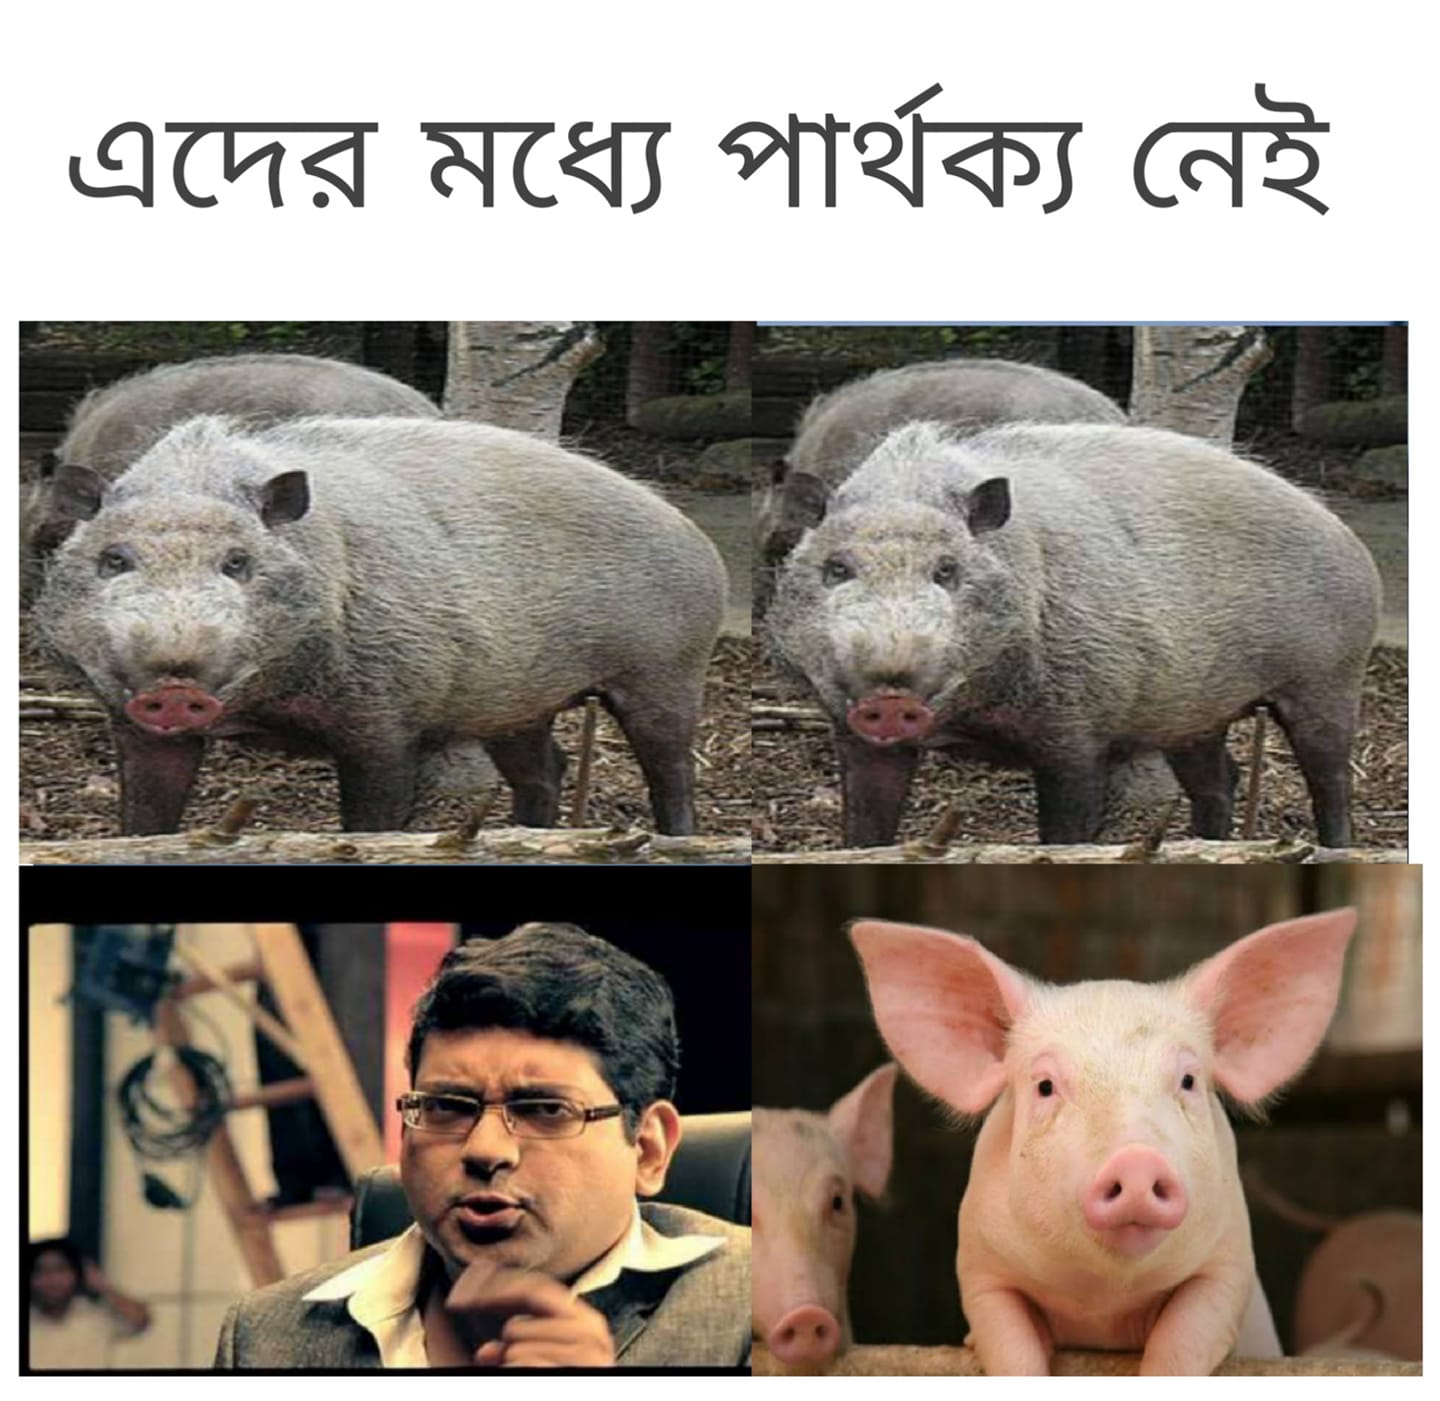
Caption: এদের মধ্যে পার্থক্য নেই
Label: hate